Question: In many built in apps as well as in some third party apps I can observe a nice effect that takes place when an item gets tapped thus causing page navigation. That tapped item swiftly slides over the screen before page transition happens (and slides back to it's original place when user goes back to a first page).
Here's a screenshot from mail app:

I feel this is some kind of a generally accessible transition effect (maybe from WP Toolkit) rather than a custom work. If I'm right can someone please point out the name of this effect and how it can be implemented?
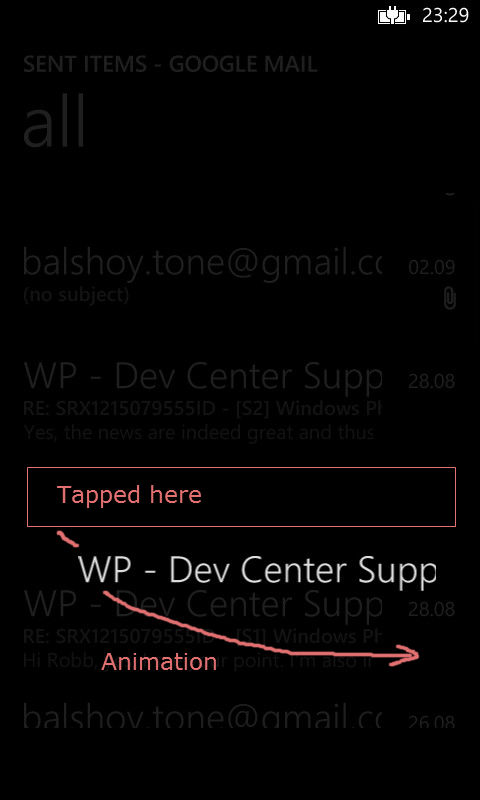
Answer: the transition name is "Continuum Transition", having that, I'm sure you will be able to find more information about it.
<URL> , that shows the transition effect
Hope this helps